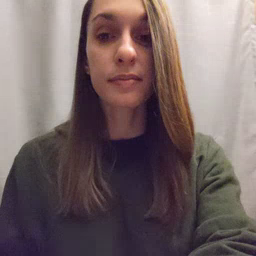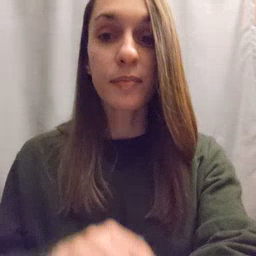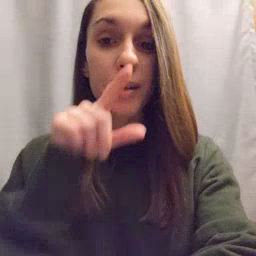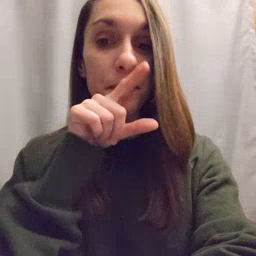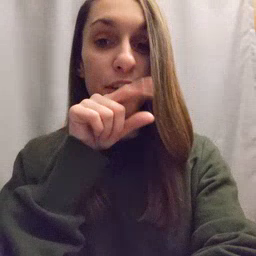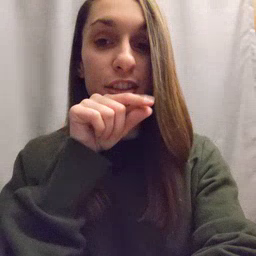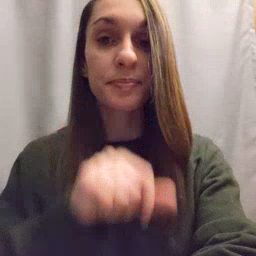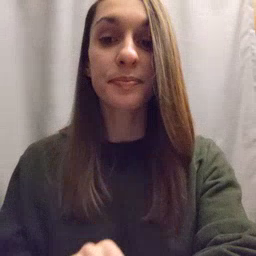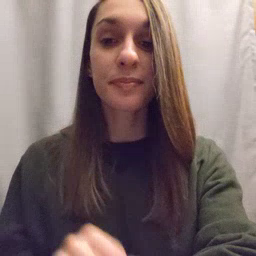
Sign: bird